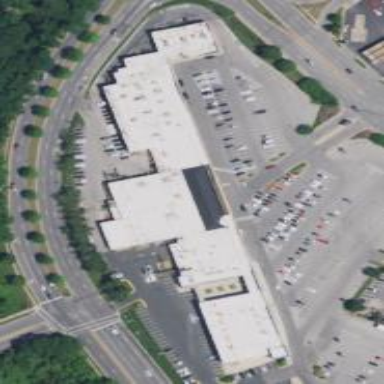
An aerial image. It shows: Supermarket.